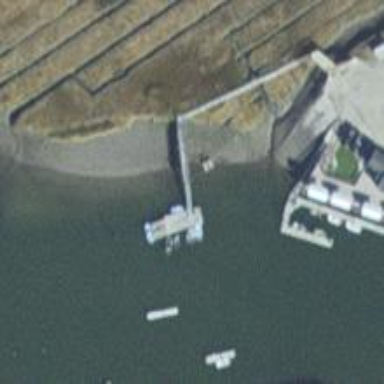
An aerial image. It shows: Pier with mooring facilities.